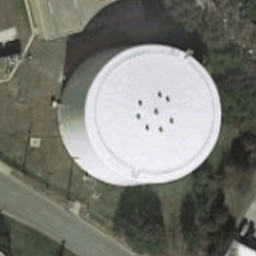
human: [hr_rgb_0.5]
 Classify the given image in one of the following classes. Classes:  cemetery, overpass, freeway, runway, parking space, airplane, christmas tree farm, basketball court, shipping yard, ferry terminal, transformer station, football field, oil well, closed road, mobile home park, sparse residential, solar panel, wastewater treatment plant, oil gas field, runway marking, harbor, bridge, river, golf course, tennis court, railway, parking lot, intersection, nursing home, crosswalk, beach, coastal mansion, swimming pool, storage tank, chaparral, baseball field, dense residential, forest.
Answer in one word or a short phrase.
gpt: storage tank